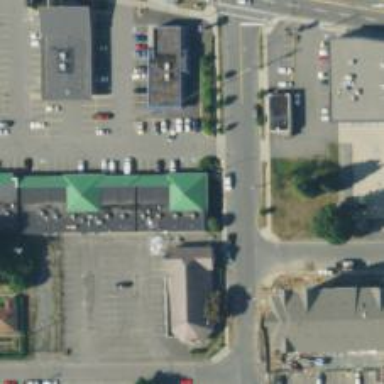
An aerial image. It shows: Clinic.